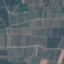
Land use / land cover class: PermanentCrop